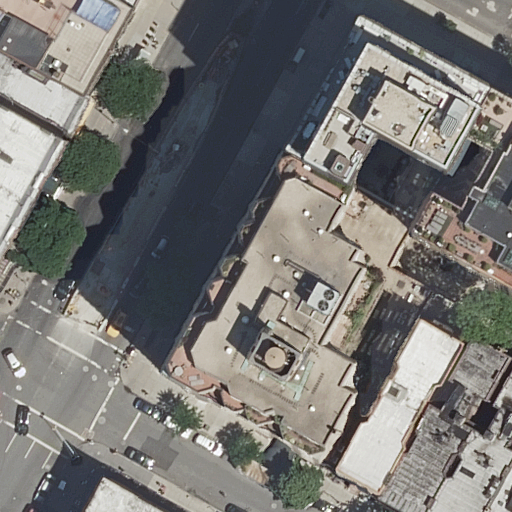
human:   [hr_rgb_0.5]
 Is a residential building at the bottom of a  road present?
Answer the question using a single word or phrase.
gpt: yes

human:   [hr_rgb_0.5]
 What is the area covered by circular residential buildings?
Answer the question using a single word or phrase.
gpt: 0m2

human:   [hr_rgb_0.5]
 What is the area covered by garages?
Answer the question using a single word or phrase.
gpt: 0m2

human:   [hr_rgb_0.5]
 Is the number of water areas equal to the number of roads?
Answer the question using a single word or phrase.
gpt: no

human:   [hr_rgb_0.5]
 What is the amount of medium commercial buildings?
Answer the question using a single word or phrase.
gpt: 0

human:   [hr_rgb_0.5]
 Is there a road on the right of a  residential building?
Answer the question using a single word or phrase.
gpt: yes

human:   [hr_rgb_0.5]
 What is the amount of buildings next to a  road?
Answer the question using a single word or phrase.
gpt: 11

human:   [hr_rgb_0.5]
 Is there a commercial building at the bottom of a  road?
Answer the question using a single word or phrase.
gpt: no

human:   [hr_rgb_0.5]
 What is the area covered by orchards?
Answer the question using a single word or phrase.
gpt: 0m2

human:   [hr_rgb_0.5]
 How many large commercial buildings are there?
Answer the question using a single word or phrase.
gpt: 0

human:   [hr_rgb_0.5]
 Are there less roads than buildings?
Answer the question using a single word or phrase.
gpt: yes

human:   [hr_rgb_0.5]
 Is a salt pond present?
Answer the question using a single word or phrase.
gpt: no

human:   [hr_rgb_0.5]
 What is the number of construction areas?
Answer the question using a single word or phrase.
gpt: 0

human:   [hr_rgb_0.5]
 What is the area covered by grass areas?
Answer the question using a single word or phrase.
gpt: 0m2

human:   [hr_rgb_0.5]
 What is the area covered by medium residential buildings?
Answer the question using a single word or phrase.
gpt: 1938m2

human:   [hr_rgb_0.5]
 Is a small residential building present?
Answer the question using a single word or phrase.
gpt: yes

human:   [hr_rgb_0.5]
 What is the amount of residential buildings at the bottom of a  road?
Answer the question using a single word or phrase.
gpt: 5

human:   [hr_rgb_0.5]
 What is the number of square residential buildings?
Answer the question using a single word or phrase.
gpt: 0

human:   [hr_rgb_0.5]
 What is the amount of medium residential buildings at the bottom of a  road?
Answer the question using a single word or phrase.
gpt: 3

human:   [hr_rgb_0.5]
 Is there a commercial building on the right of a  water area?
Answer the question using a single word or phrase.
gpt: no

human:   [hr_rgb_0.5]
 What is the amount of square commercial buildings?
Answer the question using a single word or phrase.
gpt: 0

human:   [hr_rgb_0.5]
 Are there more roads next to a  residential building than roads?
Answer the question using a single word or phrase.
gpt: no

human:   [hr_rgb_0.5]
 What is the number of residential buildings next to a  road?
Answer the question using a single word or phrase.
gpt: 11

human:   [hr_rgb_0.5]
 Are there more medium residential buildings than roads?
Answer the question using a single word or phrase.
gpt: yes

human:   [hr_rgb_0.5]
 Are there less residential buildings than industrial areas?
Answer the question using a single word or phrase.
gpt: no

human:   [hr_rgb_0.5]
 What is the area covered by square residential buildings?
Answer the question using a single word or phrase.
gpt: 0m2

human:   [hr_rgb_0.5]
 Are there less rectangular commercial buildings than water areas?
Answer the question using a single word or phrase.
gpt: no

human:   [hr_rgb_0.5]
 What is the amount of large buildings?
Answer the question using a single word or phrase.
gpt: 2

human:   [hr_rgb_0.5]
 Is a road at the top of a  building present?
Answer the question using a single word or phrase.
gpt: yes

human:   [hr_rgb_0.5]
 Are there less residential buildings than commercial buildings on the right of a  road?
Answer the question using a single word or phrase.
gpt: no

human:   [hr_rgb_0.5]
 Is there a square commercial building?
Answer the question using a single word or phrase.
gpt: no

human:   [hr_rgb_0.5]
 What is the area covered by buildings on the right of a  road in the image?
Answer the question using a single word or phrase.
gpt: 4191m2

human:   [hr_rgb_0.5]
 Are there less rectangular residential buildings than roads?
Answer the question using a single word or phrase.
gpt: no

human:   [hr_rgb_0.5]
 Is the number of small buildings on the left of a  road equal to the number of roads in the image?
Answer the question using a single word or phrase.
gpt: no

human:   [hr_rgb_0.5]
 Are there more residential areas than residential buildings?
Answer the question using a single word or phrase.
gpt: no

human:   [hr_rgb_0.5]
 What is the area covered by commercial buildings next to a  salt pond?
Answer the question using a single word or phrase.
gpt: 0m2